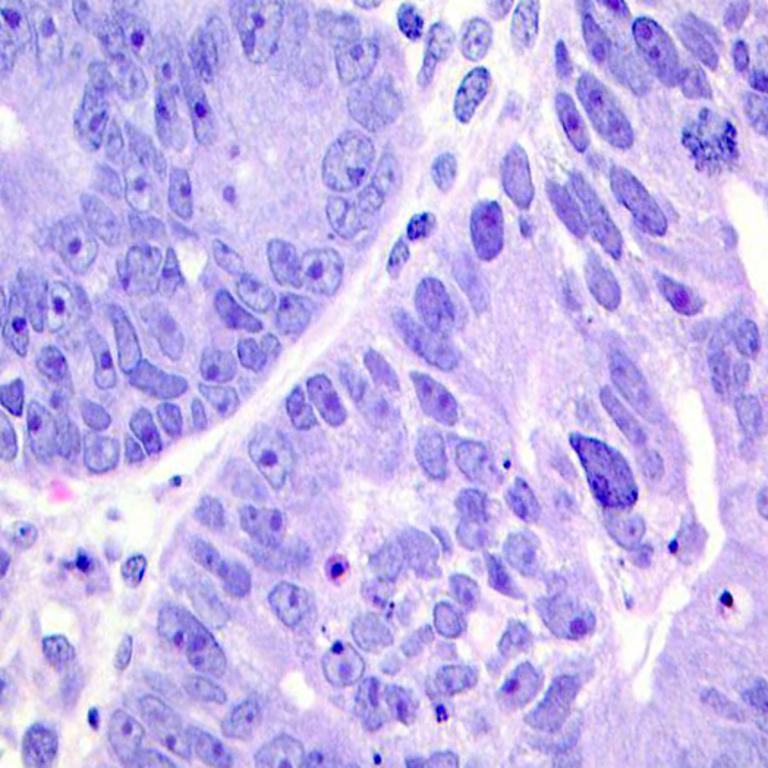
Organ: colon
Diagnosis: adenocarcinomas